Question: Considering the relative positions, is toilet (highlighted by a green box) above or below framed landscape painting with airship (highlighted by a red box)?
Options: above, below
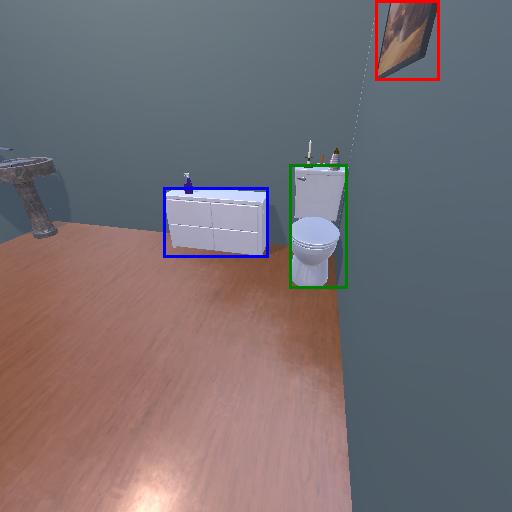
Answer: above